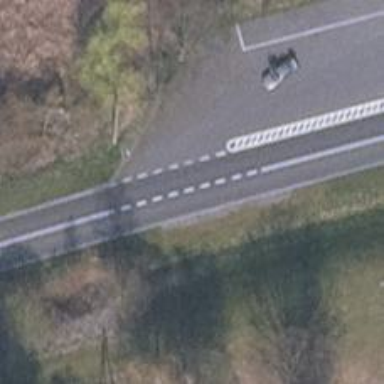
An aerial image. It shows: Secondary road with asphalt surface.